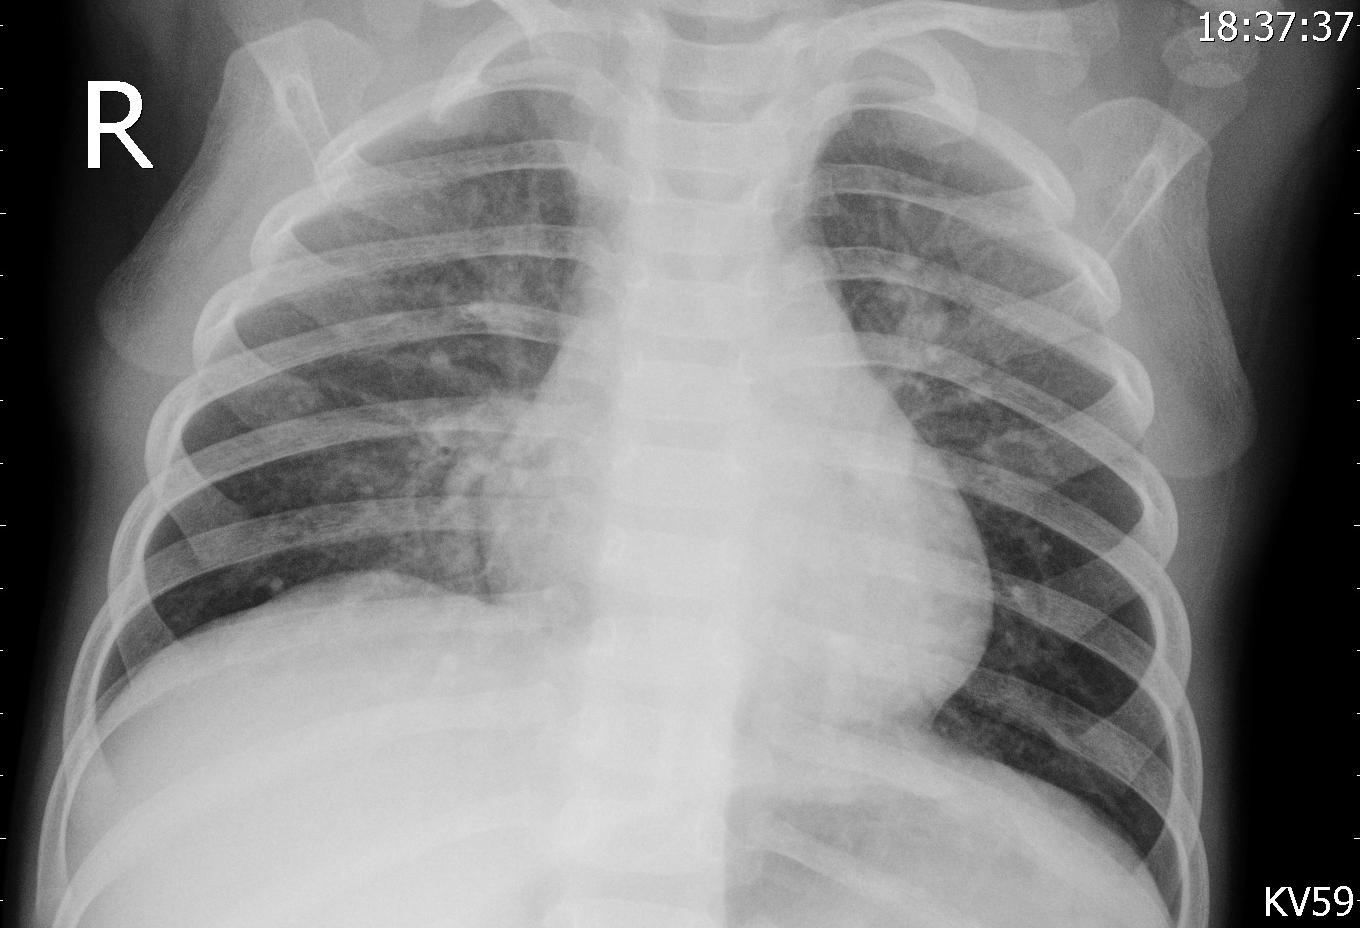
Diagnosis: PNEUMONIA